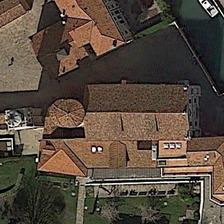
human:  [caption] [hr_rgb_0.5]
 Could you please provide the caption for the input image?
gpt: there is a church in the neighborhood .

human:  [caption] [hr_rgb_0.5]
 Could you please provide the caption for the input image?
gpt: a large number of tall trees were planted around the church .

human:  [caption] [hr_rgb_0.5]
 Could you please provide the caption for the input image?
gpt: there is a church in the neighborhood .

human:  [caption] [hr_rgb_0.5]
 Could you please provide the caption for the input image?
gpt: a large number of tall trees were planted around the church .

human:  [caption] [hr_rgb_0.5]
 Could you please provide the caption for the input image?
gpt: there is a church in the neighborhood .